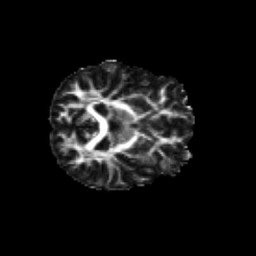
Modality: FA
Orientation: axial
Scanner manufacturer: siemens
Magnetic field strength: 3 T
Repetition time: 9.2 s
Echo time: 0.084 s